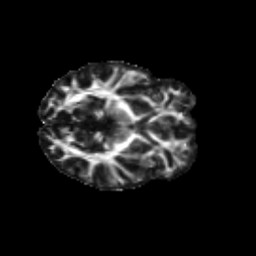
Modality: FA
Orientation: axial
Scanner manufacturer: siemens
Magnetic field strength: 3 T
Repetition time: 9.2 s
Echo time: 0.084 s